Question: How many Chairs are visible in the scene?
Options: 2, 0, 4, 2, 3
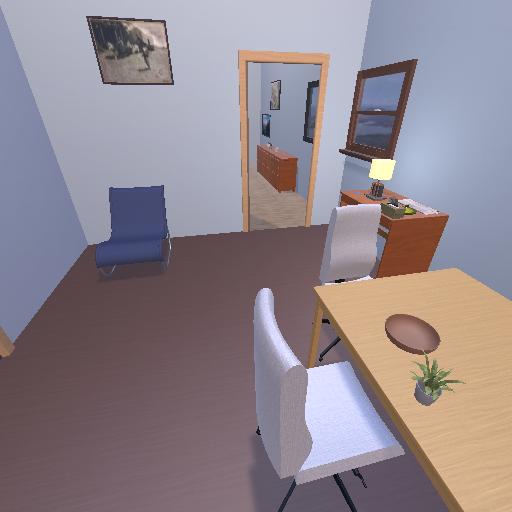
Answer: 2